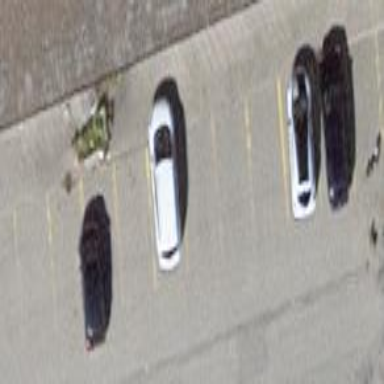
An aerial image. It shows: Street side parking area.